Field crop: maize
Growth stage: 2
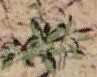
Species: atriplex